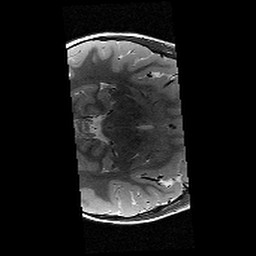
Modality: T2w
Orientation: axial
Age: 11
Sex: female
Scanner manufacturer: siemens
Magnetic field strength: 3 T
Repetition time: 9.23 s
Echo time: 0.067 s